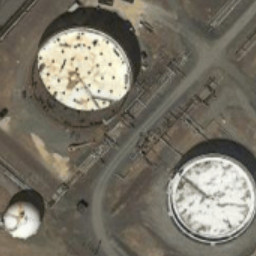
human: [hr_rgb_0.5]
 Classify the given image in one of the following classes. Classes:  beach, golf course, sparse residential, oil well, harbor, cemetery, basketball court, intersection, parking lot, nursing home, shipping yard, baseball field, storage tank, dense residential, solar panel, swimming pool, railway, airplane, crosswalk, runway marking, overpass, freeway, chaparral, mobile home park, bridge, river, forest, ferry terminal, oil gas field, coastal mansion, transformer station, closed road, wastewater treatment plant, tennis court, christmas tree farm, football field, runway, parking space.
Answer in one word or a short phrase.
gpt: storage tank